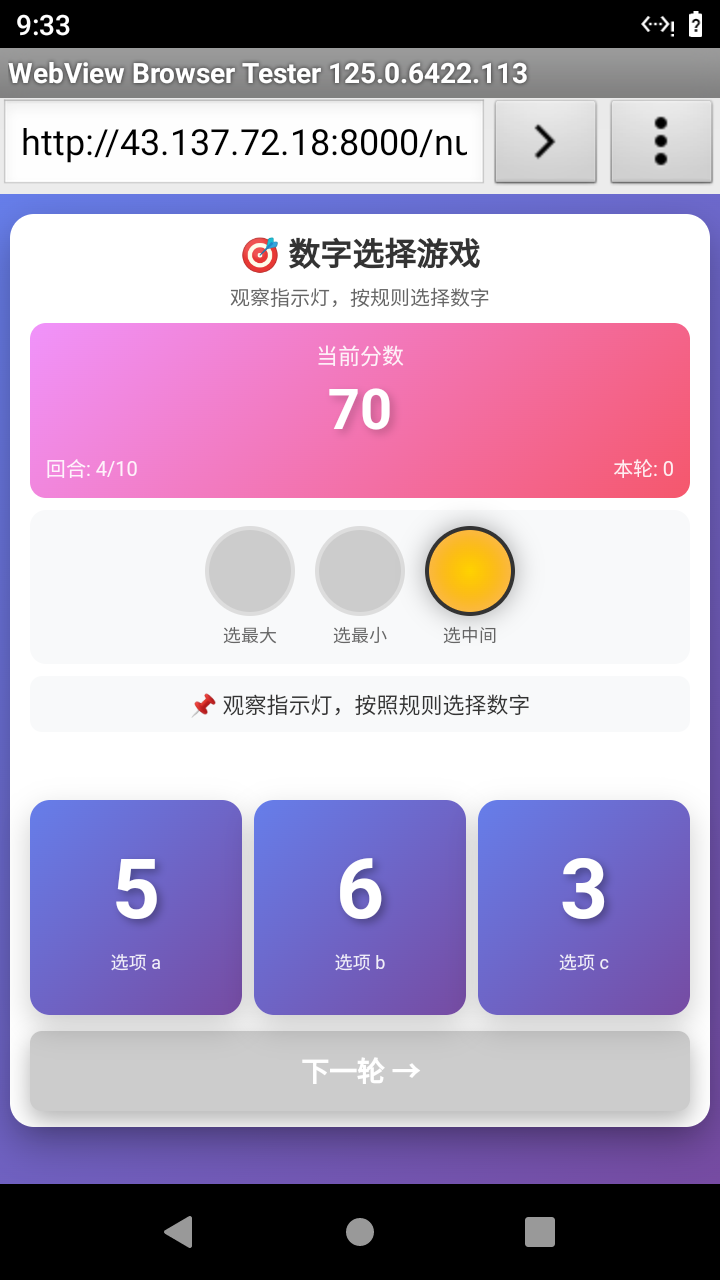

Select the correct number based on the traffic light color.
Answer: 1